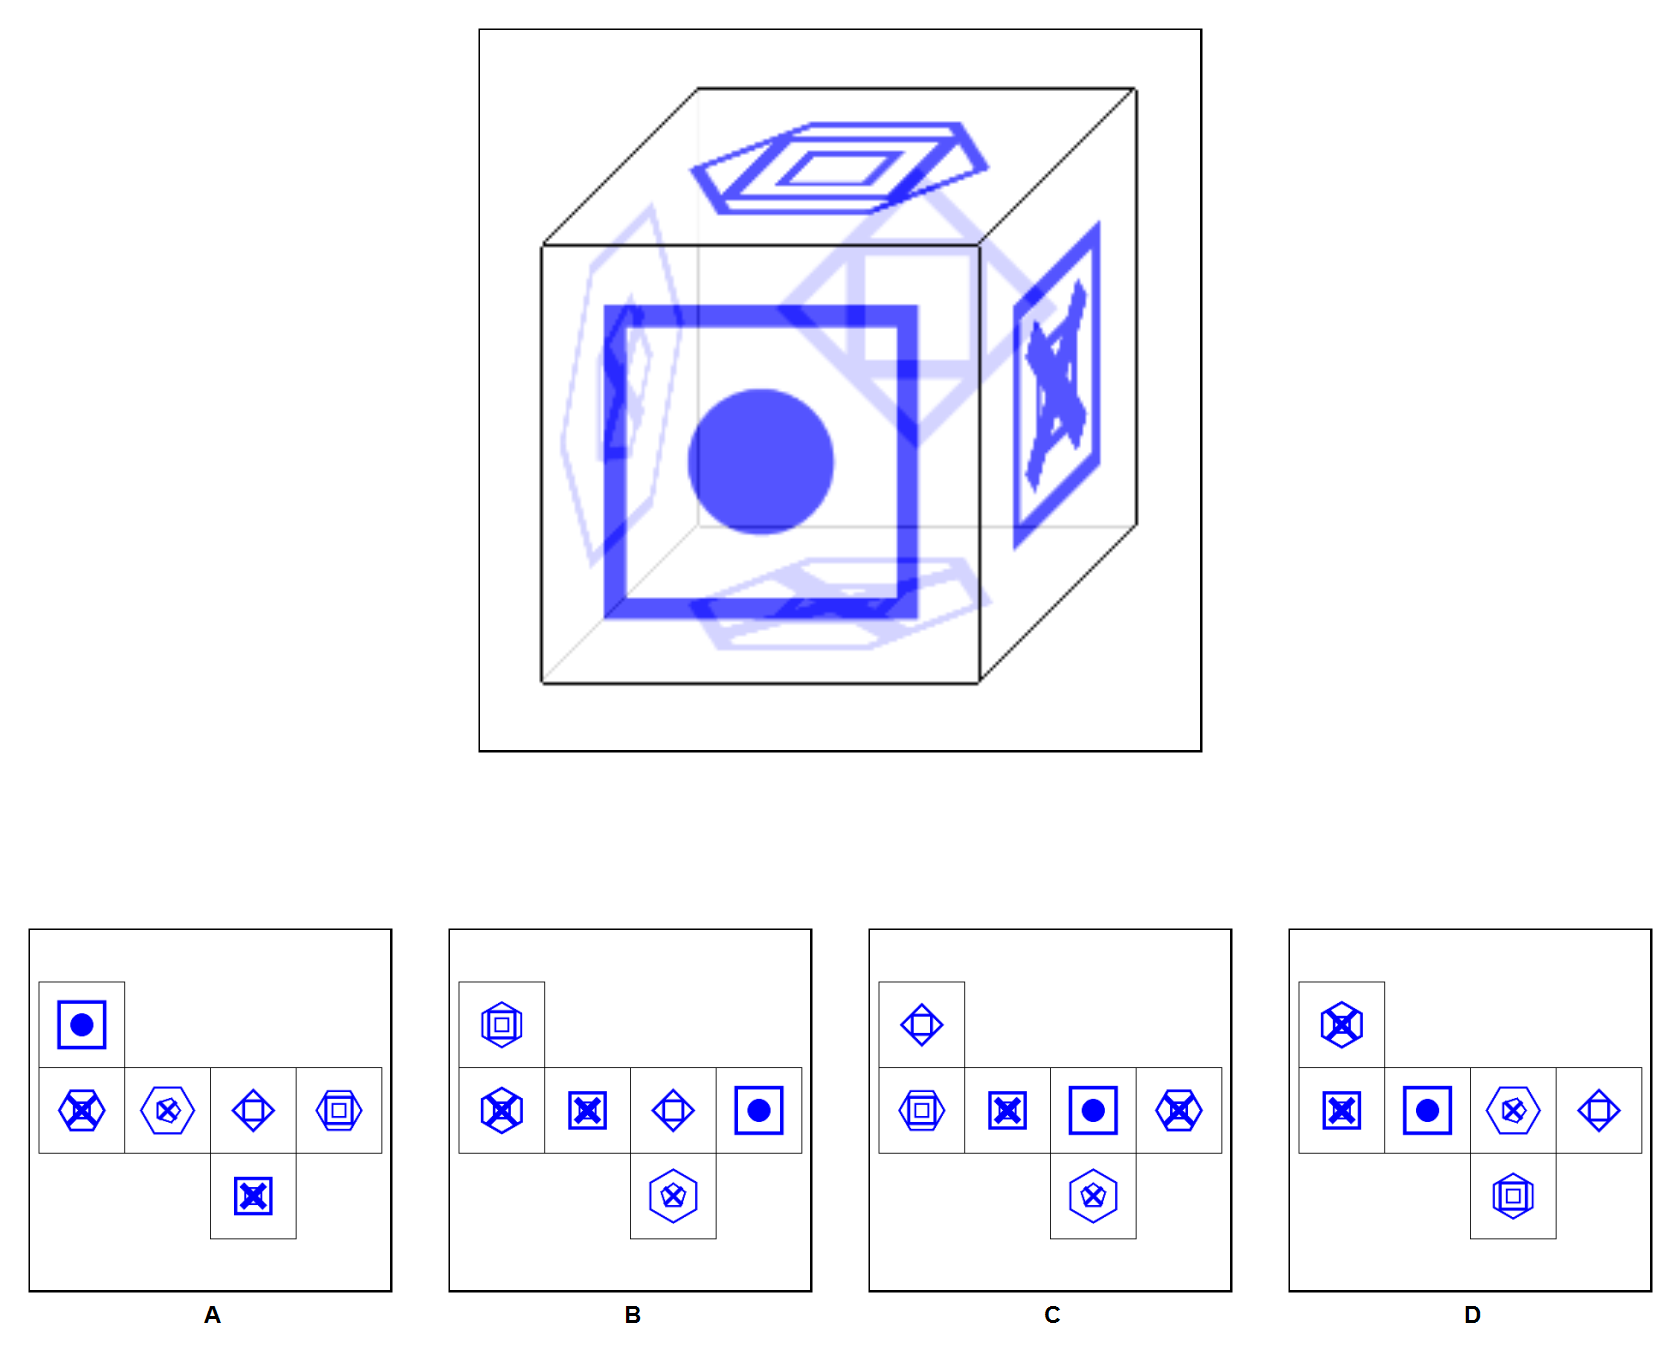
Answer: D